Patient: sex F, age 57
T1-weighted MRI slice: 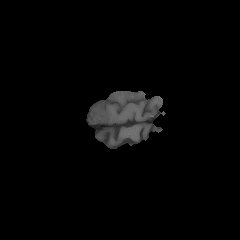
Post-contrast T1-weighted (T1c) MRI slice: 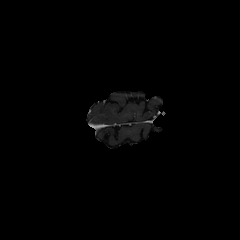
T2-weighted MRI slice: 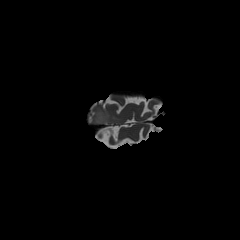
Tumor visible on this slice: yes
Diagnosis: Glioblastoma, IDH-wildtype
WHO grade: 4